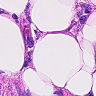
Metastatic tissue present: yes